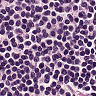
Metastatic tissue present: no